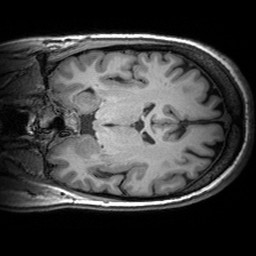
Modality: T1w
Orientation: coronal
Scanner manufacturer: siemens
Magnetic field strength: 3 T
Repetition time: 2.53 s
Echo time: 0.00299 s